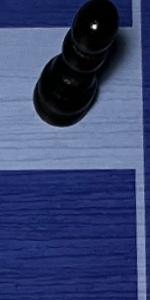
Label: Empty